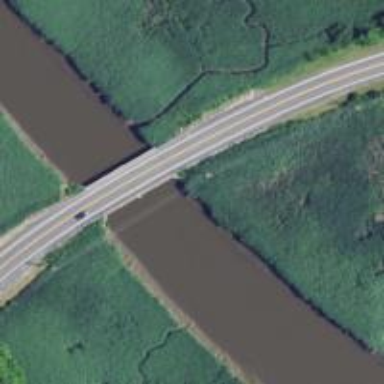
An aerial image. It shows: Tertiary road with bridge.